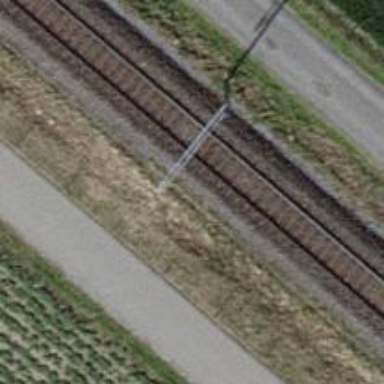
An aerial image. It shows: Railway milestone.